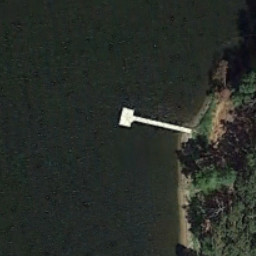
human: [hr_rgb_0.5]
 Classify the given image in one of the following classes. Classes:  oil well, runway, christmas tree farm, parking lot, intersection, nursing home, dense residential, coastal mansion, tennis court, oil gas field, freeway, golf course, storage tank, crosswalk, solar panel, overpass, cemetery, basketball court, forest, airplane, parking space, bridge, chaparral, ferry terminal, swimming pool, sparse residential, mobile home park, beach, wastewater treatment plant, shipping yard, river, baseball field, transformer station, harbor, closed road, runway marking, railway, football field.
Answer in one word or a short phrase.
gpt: ferry terminal